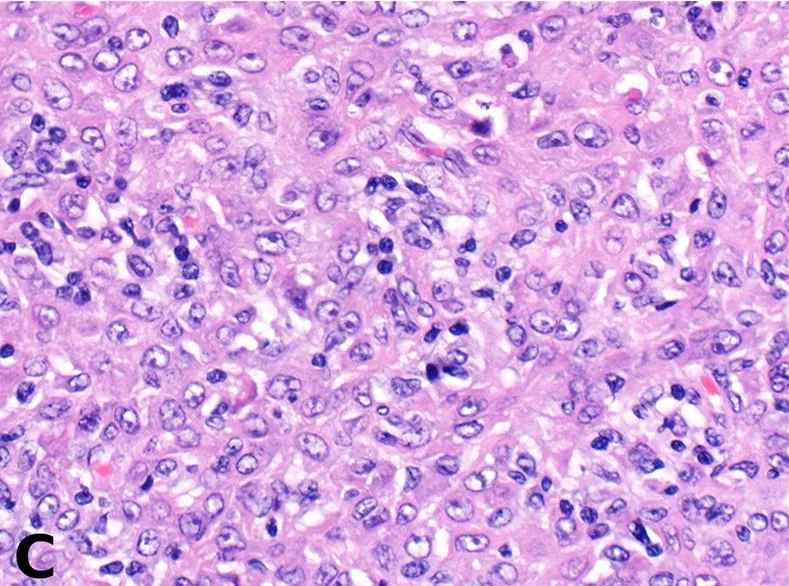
The cells demonstrate round to oval nuclei with variably prominent nucleoli, moderate eosinophilic cytoplasm and indistinct borders (C) (H&E x400).
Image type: pathology (h&e)